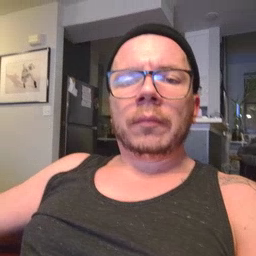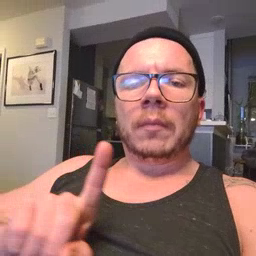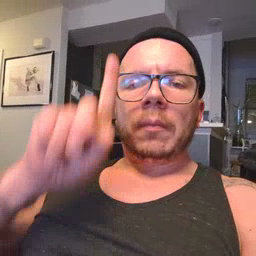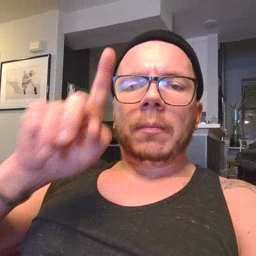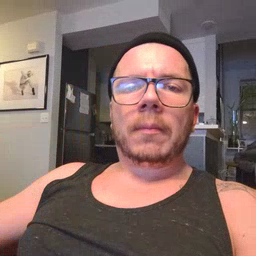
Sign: up